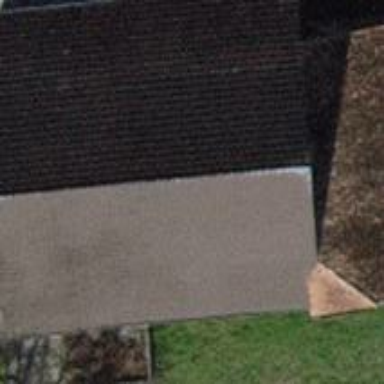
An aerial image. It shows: Gabled roof on farm auxiliary building.